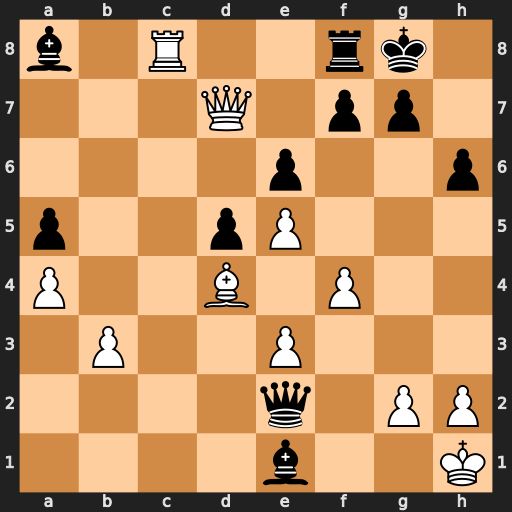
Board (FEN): b1R2rk1/3Q1pp1/4p2p/p2pP3/P2B1P2/1P2P3/4q1PP/4b2K
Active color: w
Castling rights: -
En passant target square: -
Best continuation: Rxf8+ Kh7 Qb5 Qd1 Qf1